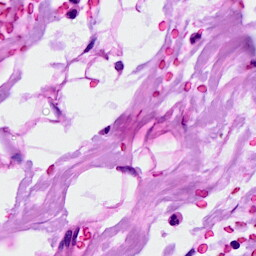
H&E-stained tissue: Breast